Question: I have a table as the following rows:

'''
tipoProtocolo numeroProtocolo dataReferencia dataAssinatura dataVencimento
------------- --------------- -------------- -------------- --------------
1 47676 NULL 20150112 20151231
1 47676 20151231 20150209 NULL
1 47676 NULL 20150224 NULL
1 47676 NULL 20151005 NULL
1 47676 NULL 20151021 NULL
1 47676 NULL 20151026 NULL
1 47676 NULL 20151120 NULL
'''
I've implemented a piece of code that gets the value from the dataVencimento column (previous row) to the dataRefencia column (red arrow in the image). However, I would like to check if the column dataVencimento (from the previous row) is NULL. If this condition is true I need to copy the value from the column dataReferencia from the previous row (blue arrow in the image).
'''
SELECT tipoProtocolo,
numeroProtocolo,
LAG(dataVencimento, 1 ) OVER(
PARTITION BY numeroProtocolo, tipoProtocolo
ORDER BY dataAssinatura
) dataReferencia,
dataAssinatura,
dataVencimento
FROM cte_ContratoAditivo
'''
Here is my SQL code:
'''
SELECT tipoProtocolo, numeroProtocolo,
LAG(dataVencimento, 1) OVER(
PARTITION BY numeroProtocolo, tipoProtocolo
ORDER BY dataAssinatura
) dataReferencia,
dataAssinatura, dataVencimento
FROM cte_ContratoAditivo
'''
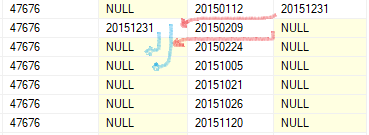
Answer: What you want is 'lag(ignore nulls)'. Unfortunately, SQL Server does not support this.
If the dates are increasing, you can use a cumulative max:
'''
select . . .,
max(dataVencimento) over (
partition by numeroProtocolo, tipoProtocolo
order by dataAssinatura
rows between unbounded preceding and 1 preceding
) as dataReferencia
'''
If this is not the case, you can use two levels of aggregation:
'''
select ca.*,
max(dataVencimento) over (
partition by numeroProtocolo, tipoProtocolo
order by dataAssinatura
) as dataReferencia
from (select ca.*,
count(dataVencimento) over (
partition by numeroProtocolo, tipoProtocolo
order by dataAssinatura
) as grouping
from cte_ContratoAditivo ca
) ca;
'''
The subquery counts the number of valid values. This is really to assign a group number to the rows. The outer query then spreads the value over the entire group.